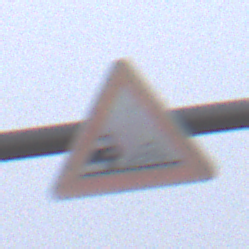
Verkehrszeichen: SplittSchotter
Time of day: MorningAfternoon
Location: Outdoor (RoadRail)
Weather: Overcast
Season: NotSpecified
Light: Natural